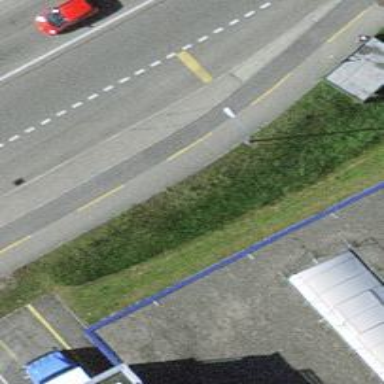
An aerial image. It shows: Bus stop with shelter. It is platform for public transport.